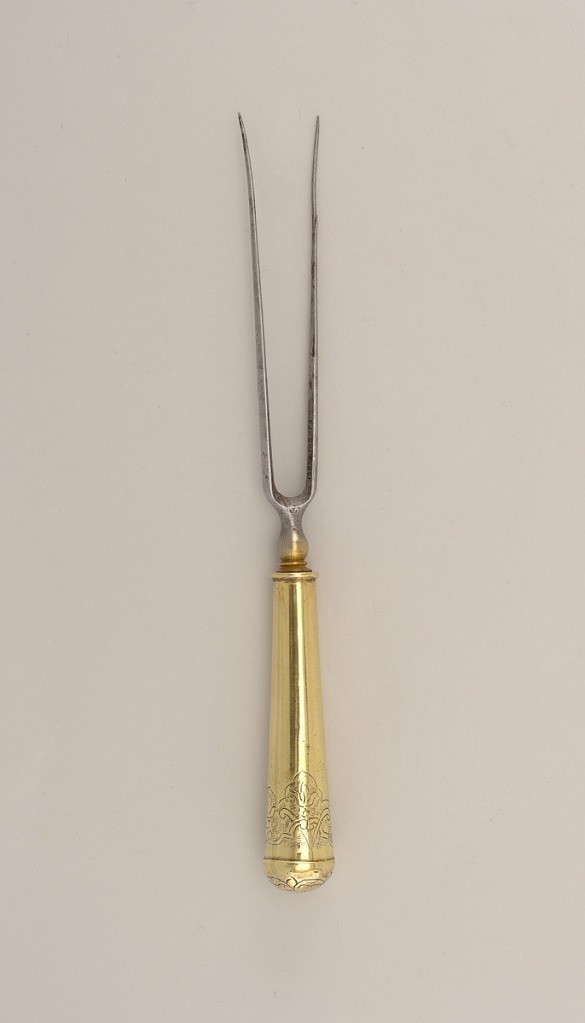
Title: Two-tined Fork with Brass Handle
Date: early 18th century
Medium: steel, brass
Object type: fork
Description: Two long tines, pointing slightly outwards, rounded shoulders, baluster- shaped neck. Tapered cylindrical handle with round top, engraved floral pattern and rozette on the top. (Initial "A"?)